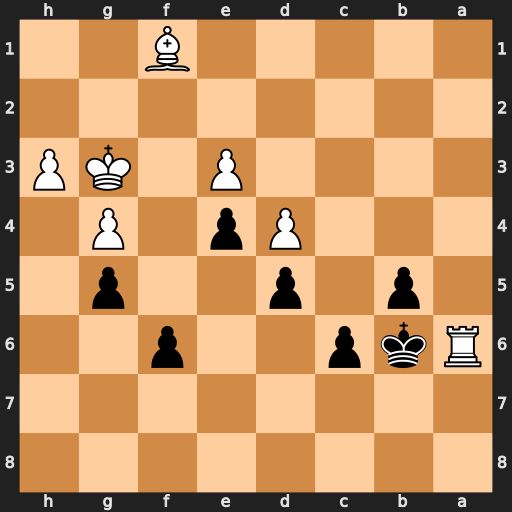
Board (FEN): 8/8/Rkp2p2/1p1p2p1/3Pp1P1/4P1KP/8/5B2
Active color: b
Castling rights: -
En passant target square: -
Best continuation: Kxa6 Kf2 Ka5 Be2 Kb4 Ke1 Kc3